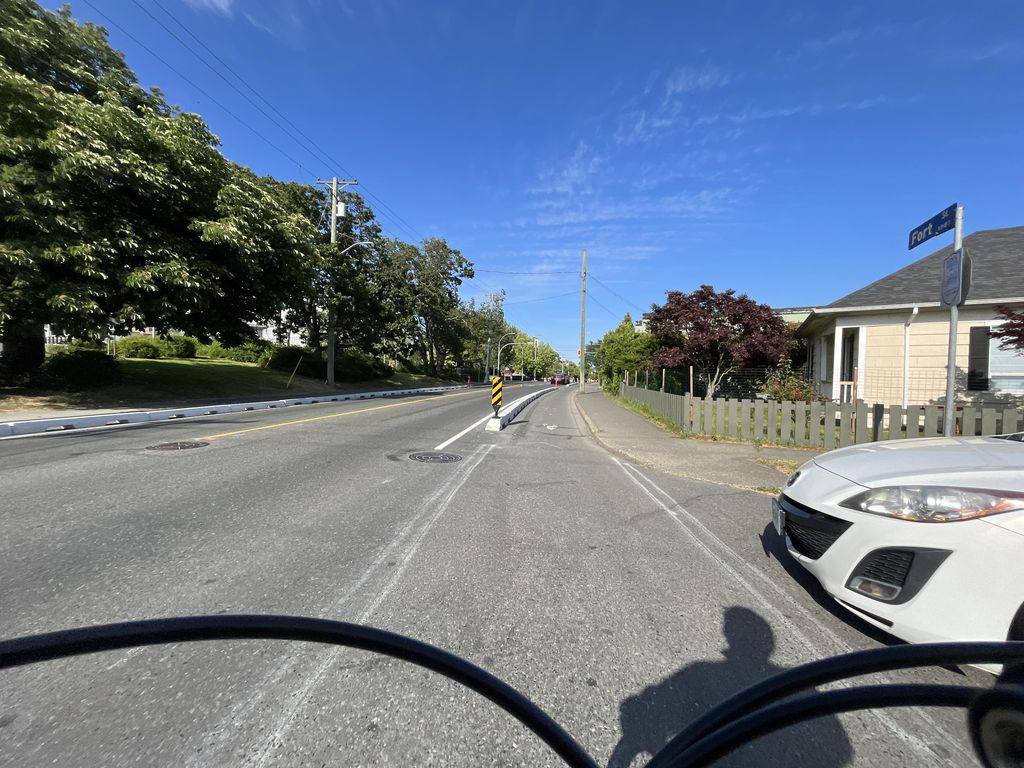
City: victoria